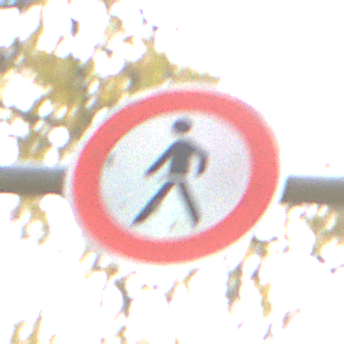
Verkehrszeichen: VerbotFussgaenger
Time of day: Midday
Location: Outdoor (Nature)
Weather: Overcast
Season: Autumn
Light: Natural